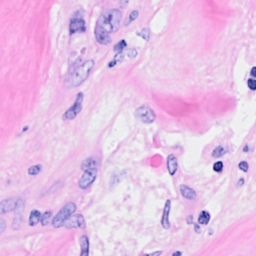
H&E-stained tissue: Breast